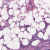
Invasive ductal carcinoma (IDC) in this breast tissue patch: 1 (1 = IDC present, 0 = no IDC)